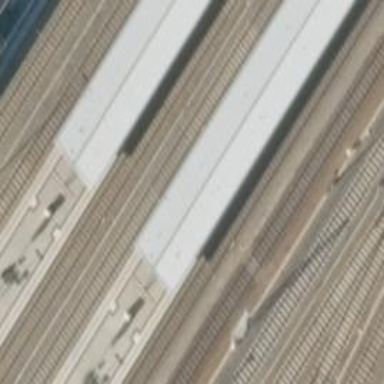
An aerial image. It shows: Close-up of railway platform edge.